Question: This is my object i want to loop through
'''
{
"_msgid":"22343sadda",
"payload":
{
"@status":"green",
"@code":"19",
"result":
{
"@total-count":"2",
"@count":"2",
"entry":
[{
"@id":"abc123",
"@location":"vcfa"
},
{
"@id":"ftef",
"@location":"562532"
}]
}
}
}
'''
This is my frontend where i just want @id to be populated in dropdown
'''
<bc-dropdown label="Dropdown object" v-model="form.location" @select="getGroups">
<bc-dropdown-option v-for="g in groupOptions" :key="g._msgid" :value="g">
</bc-dropdown-option>
</bc-dropdown>
'''
This is the method which gives me the object in return
'''
getGroups() {
axios.get("api/getGroups").then((response) => {
this.groupOptions= response.data;
console.log("groups", this.groupOptions);
}).catch(error => {
console.log(error);
console.log(error.response.data);
console.log(error.response.headers);
});
'''
Currently i am getting entire object in dropdown. Kindly help me with the proper code to just populate @id from return object
Updated:
 I want populate @name in the dropdown
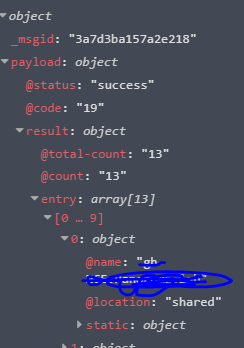
Answer: Your dropdown options array is 'response.data.payload.result.entry' not 'response.data'.
'''
new Vue({
el: '#app',
template: '
<div>
<select v-model="selectedEntry">
<option v-for="entry in payload.result.entry" :value="entry['@id']">{{entry['@location']}}</option>
</select>
<h4>Selected Entry: {{selectedEntry}}</div>
</div>
',
data: {
payload: {
result: {
entry: [{
"@id":"abc123",
"@location":"vcfa"
}, {
"@id":"ftef",
"@location":"562532"
}]
}
},
selectedEntry: ""
}
});
'''
'''
<script src="https://cdnjs.cloudflare.com/ajax/libs/vue/2.5.17/vue.js"></script>
<div id="app"></div>
'''